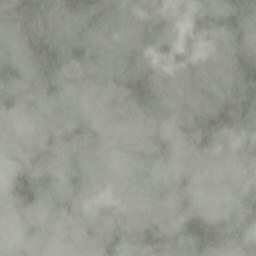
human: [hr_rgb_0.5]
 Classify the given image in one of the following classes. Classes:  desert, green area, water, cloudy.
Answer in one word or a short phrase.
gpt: cloudy